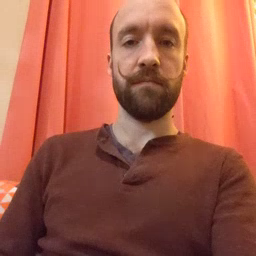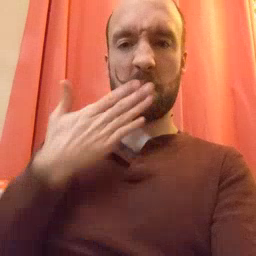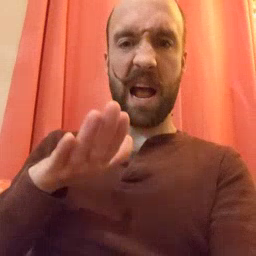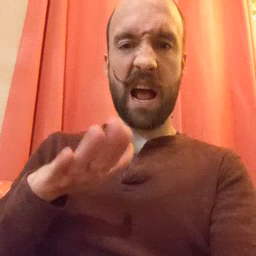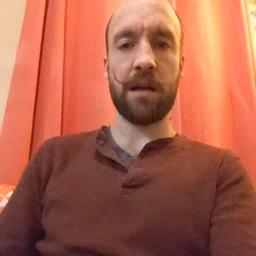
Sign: bad